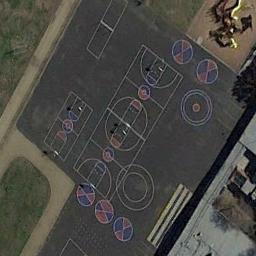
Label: basketball_court